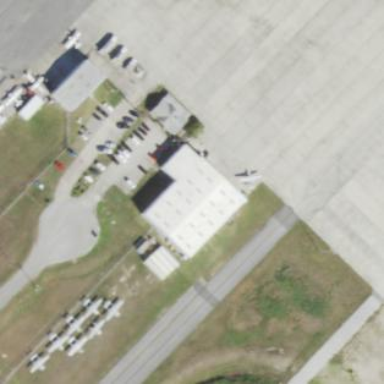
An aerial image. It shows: Hangar building located at airport.